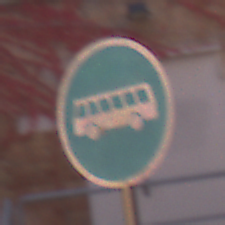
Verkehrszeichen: Busssonderstreifen
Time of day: MorningAfternoon
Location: Outdoor (Urban)
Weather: Clear
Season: NotSpecified
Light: Natural